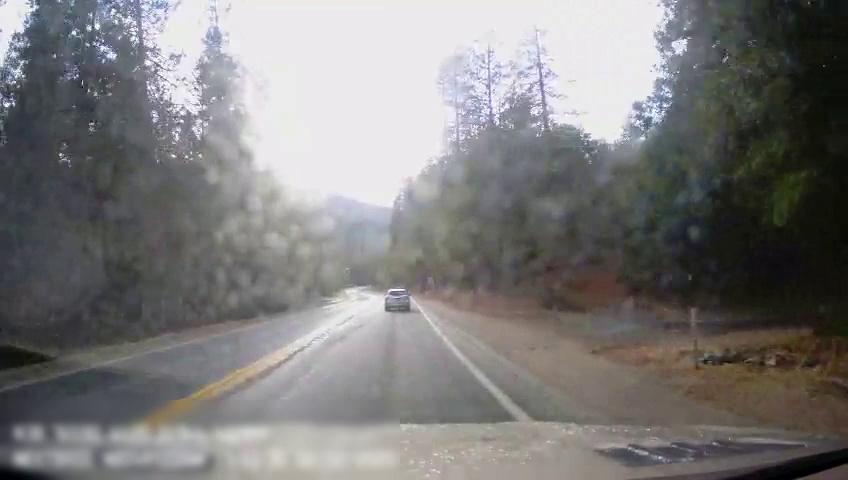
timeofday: Day
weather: Sunny
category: Drivable Space
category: Vehicles | SUV
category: Lanes | Current Lane
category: Lanes | Current Lane
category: Lanes | Opposite Lane
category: Lanes | Opposite Lane
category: Traffic | Signs